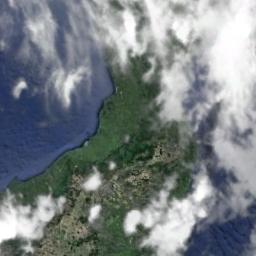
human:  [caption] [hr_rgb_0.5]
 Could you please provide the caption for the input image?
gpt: The stratocumulus are located above the sea and the land covered by dense vegetation .

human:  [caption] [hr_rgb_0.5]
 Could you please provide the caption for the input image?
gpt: A white cloud floats above the forest and river .

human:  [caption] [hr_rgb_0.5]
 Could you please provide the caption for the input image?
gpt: The white cloud is above blue sea and green island .

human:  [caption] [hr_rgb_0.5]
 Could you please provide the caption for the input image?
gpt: Large white clouds on green land and blue sea .

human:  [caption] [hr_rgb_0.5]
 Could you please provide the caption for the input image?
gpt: There are gray and white clouds over a green island .